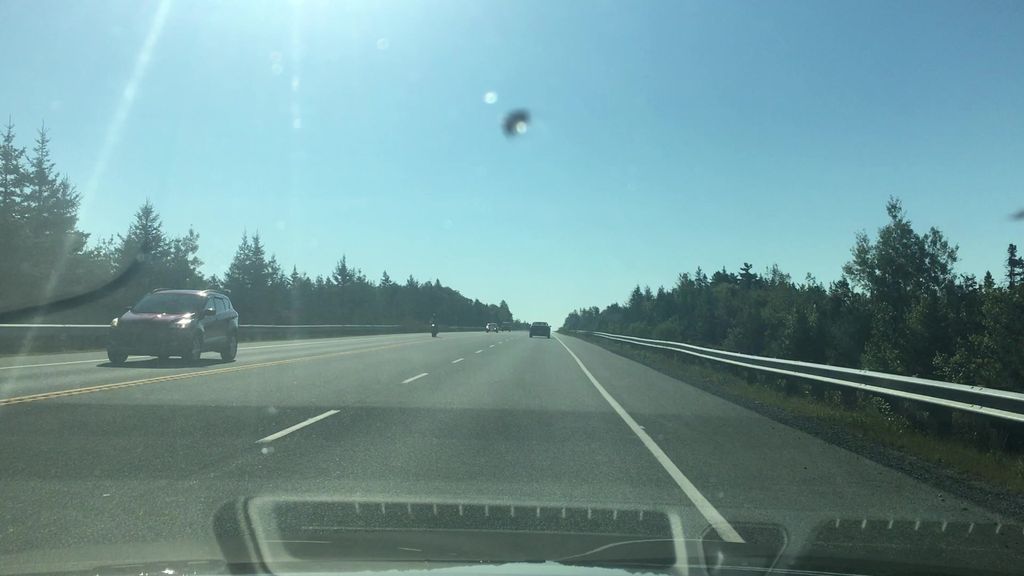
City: halifax